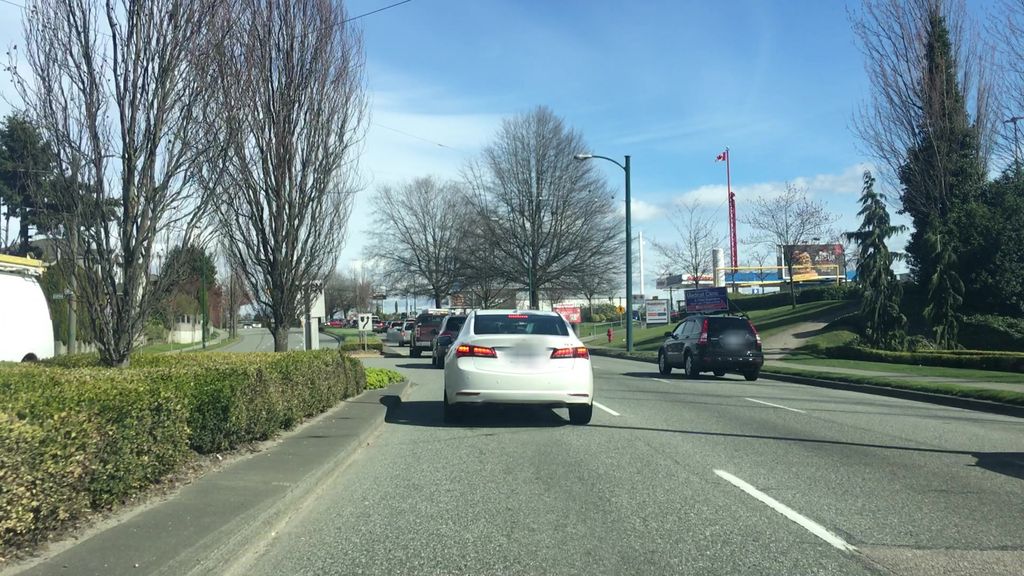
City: vancouver